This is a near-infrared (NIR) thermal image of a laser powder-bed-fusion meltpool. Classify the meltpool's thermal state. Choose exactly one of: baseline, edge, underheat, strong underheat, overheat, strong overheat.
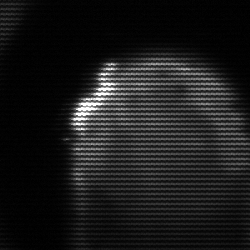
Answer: edge